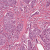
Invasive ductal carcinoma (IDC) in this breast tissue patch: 1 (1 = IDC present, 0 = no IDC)